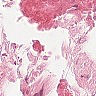
Metastatic tissue present: no